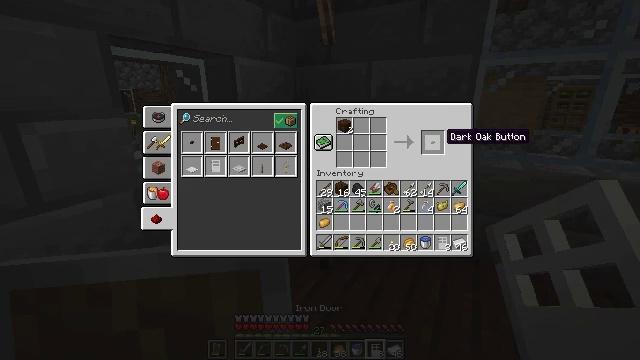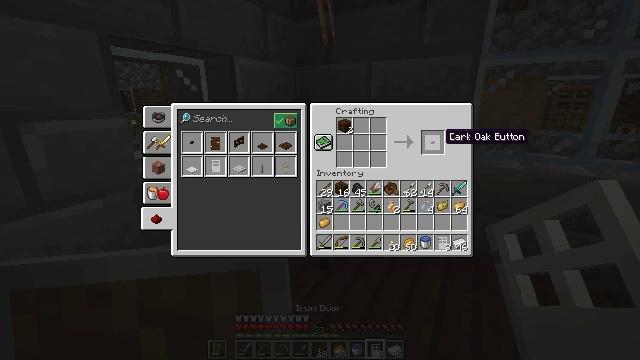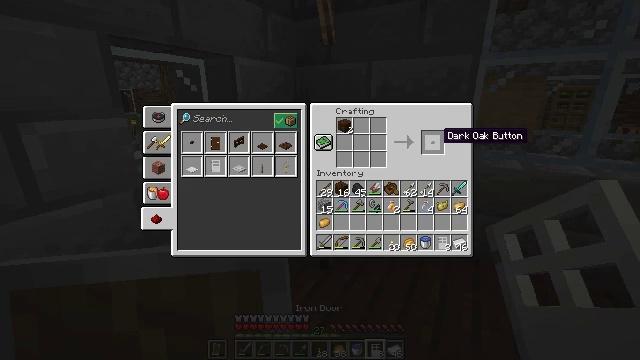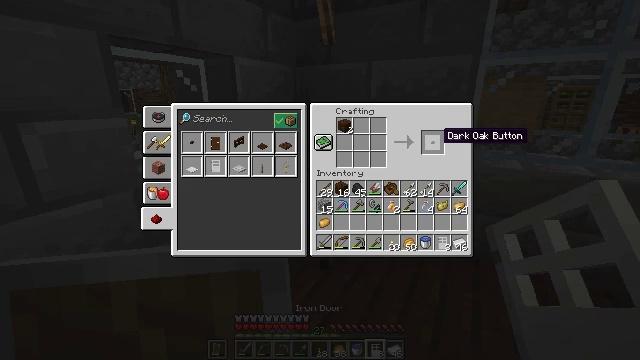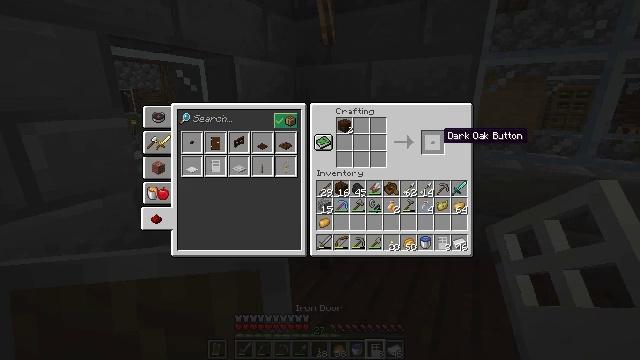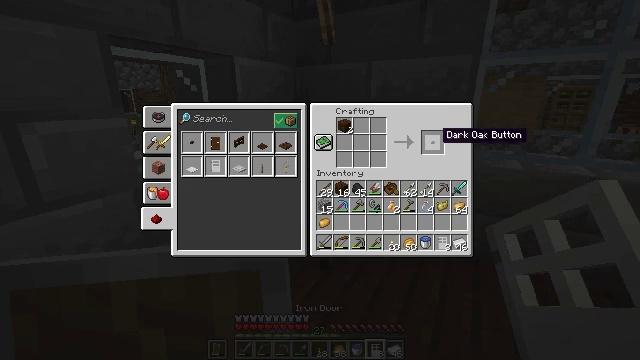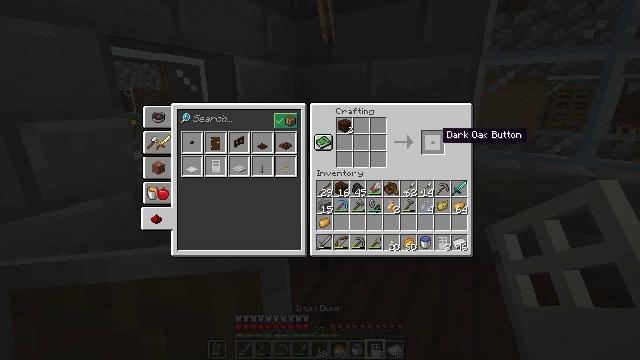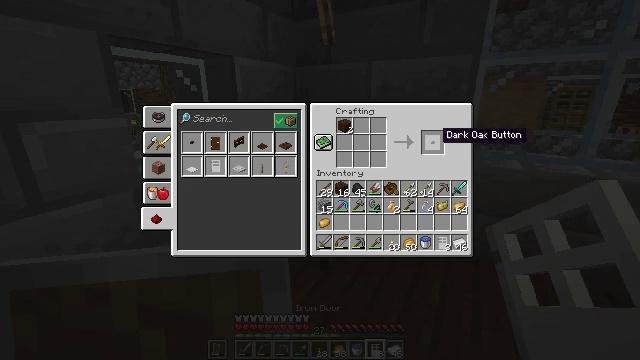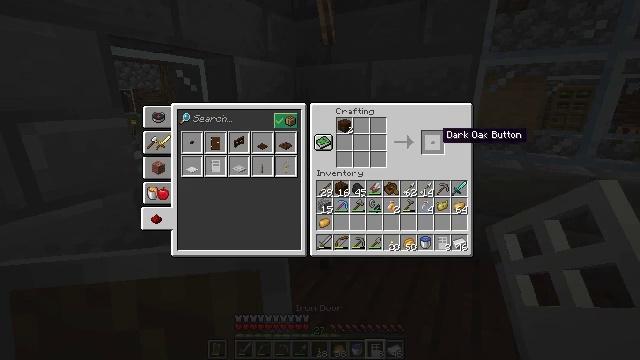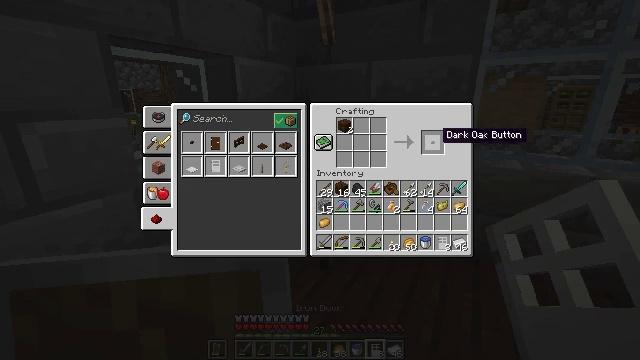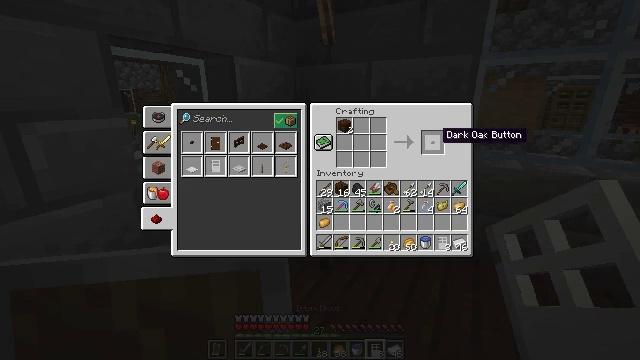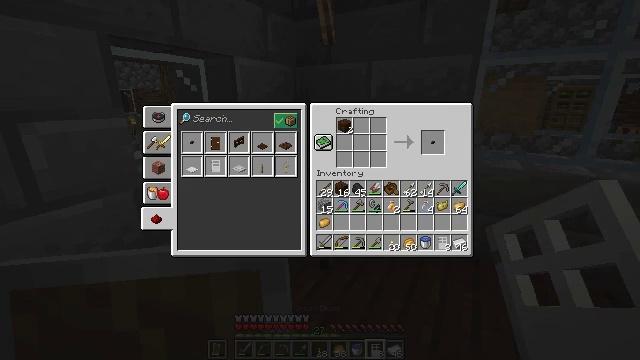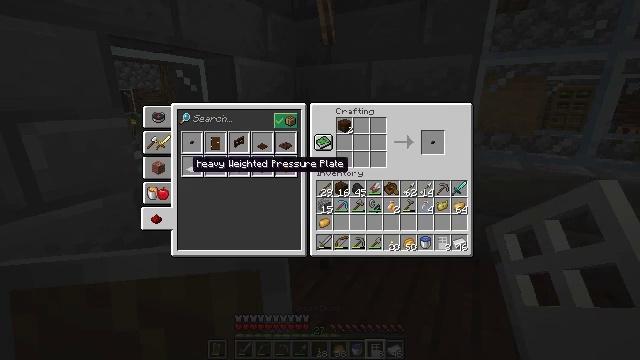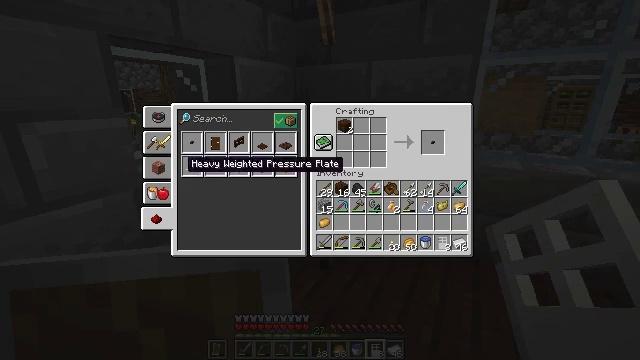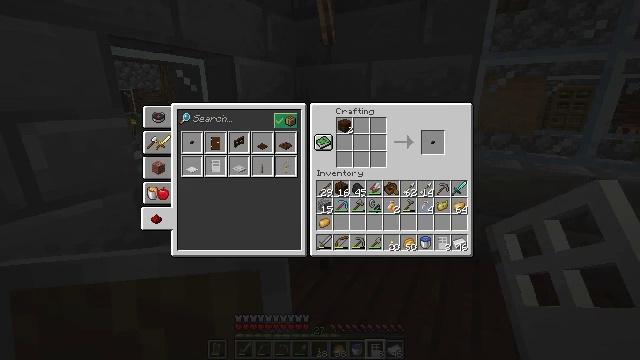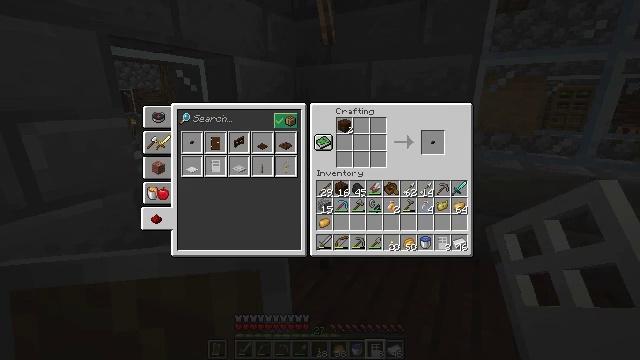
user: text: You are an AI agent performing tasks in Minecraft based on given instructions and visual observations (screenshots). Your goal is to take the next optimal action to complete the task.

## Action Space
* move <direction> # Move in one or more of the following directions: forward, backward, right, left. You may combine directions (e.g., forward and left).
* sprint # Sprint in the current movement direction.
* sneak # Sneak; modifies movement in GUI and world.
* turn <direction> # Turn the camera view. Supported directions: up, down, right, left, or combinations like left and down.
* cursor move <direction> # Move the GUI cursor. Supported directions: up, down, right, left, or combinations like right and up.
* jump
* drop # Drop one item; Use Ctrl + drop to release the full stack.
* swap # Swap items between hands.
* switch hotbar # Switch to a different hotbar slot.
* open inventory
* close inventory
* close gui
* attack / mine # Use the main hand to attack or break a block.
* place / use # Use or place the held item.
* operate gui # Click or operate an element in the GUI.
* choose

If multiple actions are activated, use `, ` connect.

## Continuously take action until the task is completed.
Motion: motion action
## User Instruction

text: Craft a stone button with a stone.
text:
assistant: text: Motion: no_op
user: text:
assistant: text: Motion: no_op
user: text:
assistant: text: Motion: sneak
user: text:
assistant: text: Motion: sneak
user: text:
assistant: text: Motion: sneak
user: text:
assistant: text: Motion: sneak
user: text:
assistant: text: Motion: sneak
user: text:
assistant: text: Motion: sneak
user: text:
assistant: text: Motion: no_op
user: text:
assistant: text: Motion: no_op
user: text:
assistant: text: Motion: turn left
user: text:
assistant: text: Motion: turn left and down
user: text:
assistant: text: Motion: no_op
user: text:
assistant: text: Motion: turn left
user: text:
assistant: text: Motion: turn left
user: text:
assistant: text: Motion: no_op
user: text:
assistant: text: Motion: no_op
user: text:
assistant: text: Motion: no_op
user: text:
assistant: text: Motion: attack / mine
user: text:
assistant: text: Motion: attack / mine
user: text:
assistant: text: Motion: no_op
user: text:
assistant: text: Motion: no_op
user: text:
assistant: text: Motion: turn down, attack / mine
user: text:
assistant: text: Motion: attack / mine
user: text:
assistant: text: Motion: turn down
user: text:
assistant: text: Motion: no_op
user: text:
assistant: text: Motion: attack / mine
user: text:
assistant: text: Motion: no_op
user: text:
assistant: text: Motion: no_op
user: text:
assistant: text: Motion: no_op